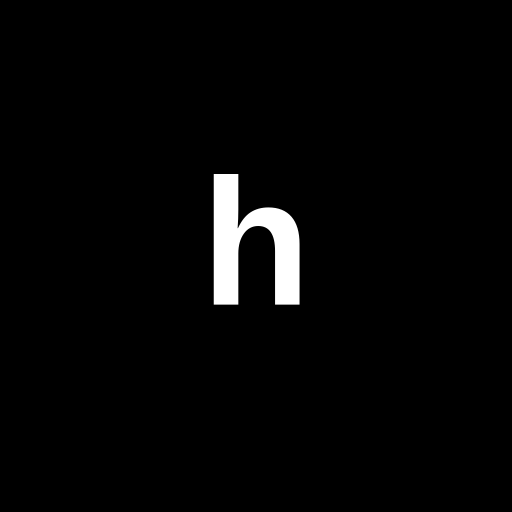
Character: h
Unicode: U+0068 (LATIN SMALL LETTER H)